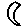
Label: moon